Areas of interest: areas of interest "Badminton Court"
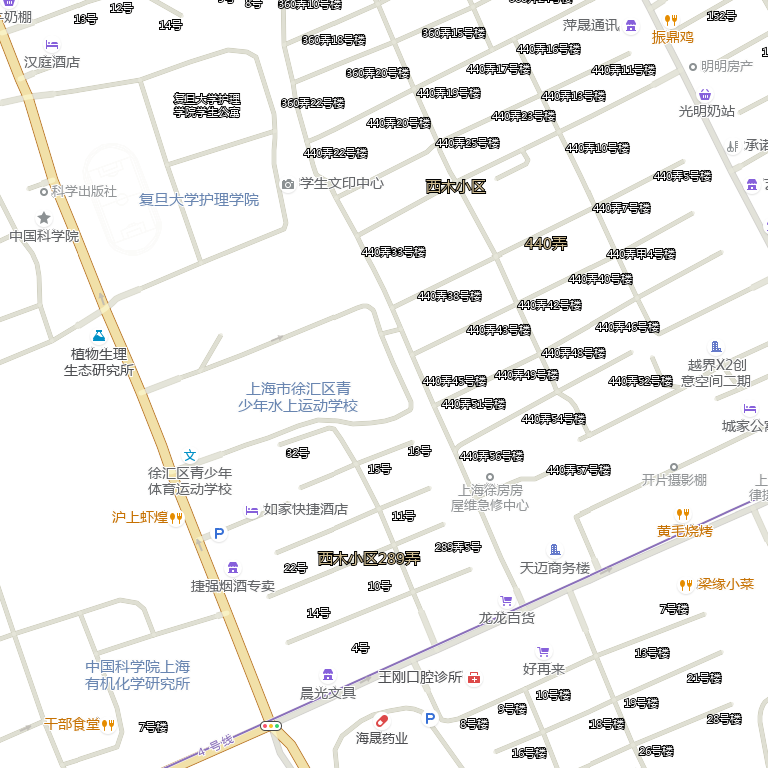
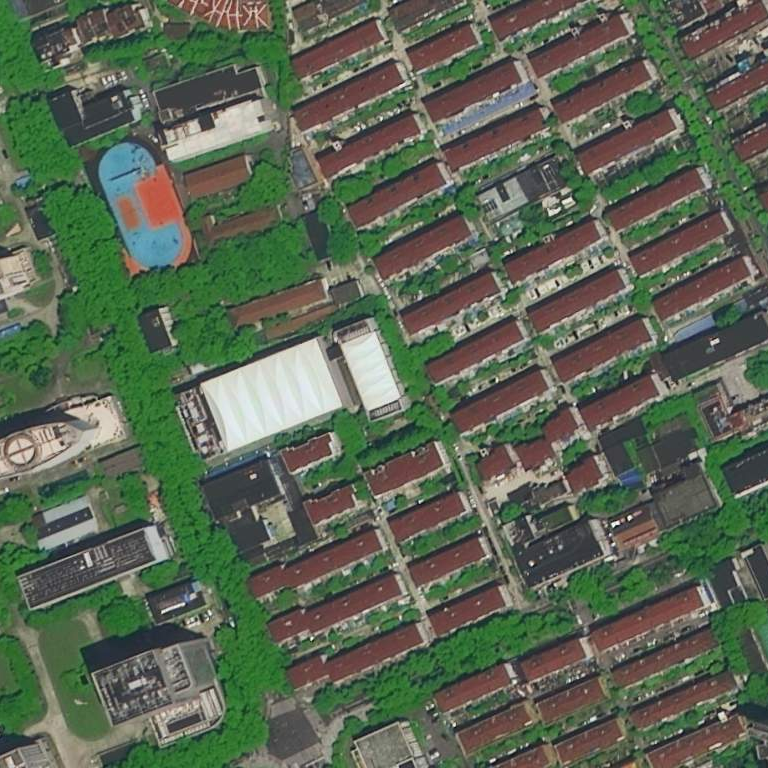